Interaction volume radius: 10 \u00c5
Interaction volume height: 15 \u00c5
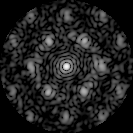
Disorder parameter: 0.5555